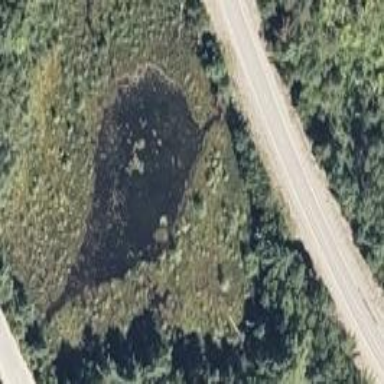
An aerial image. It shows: Bog wetland.